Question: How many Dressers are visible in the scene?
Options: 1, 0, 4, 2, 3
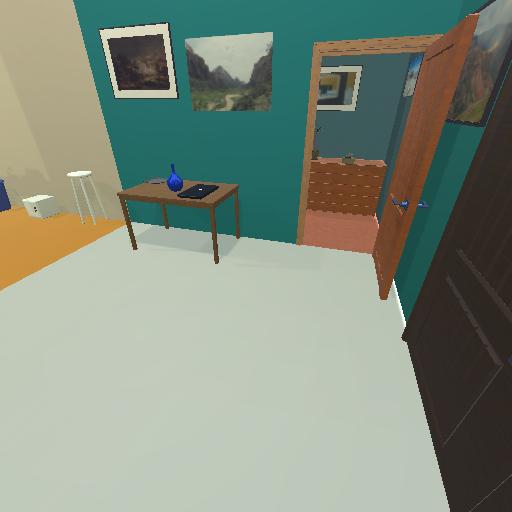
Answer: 1